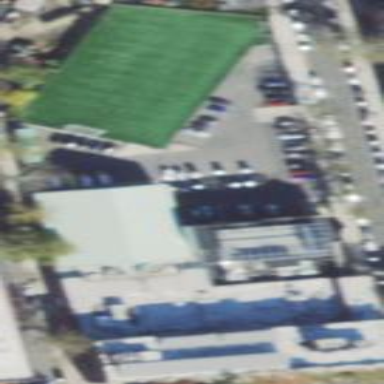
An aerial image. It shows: School.